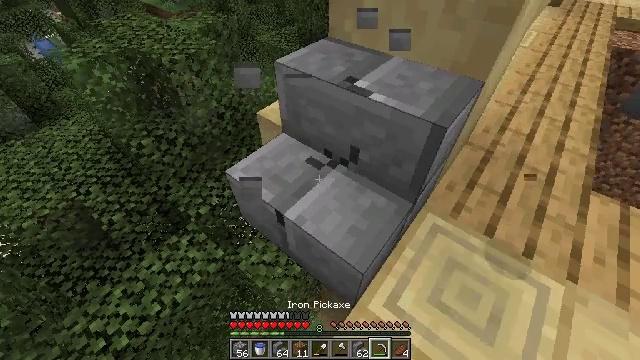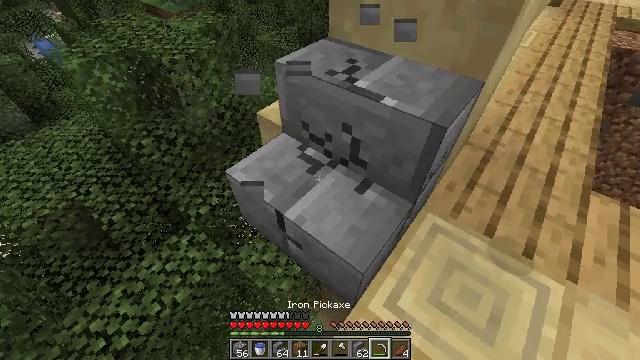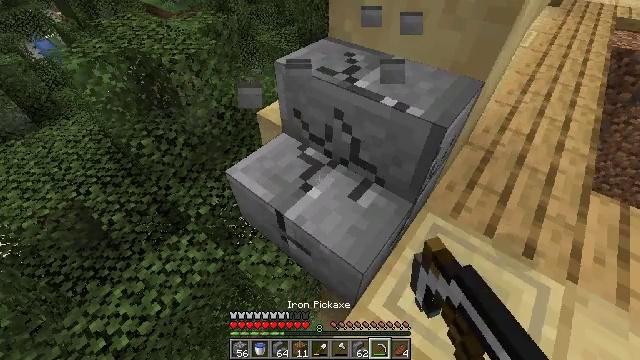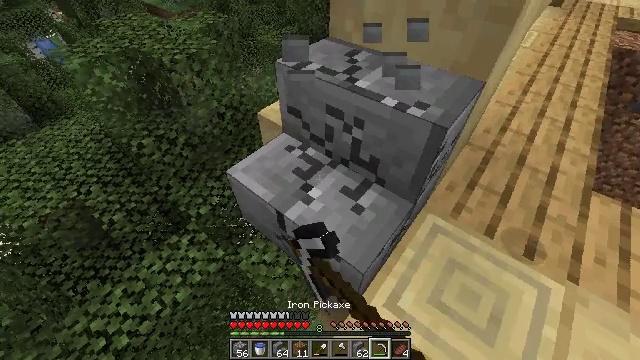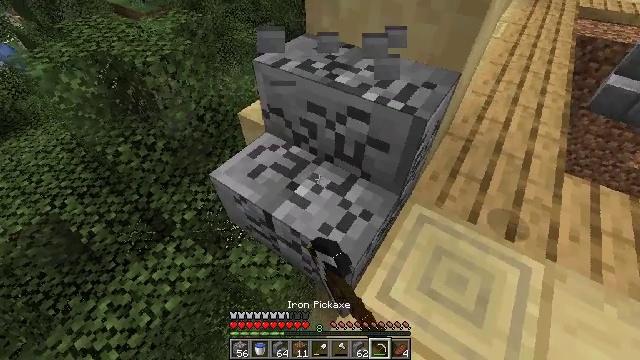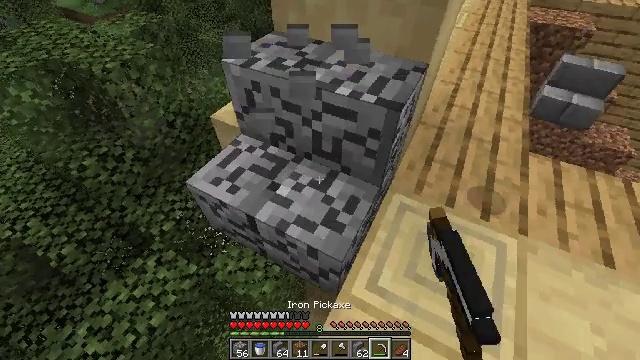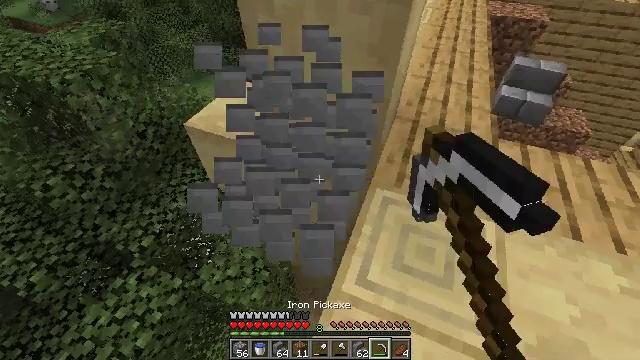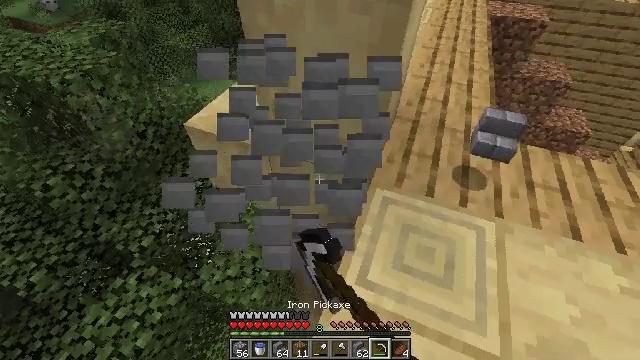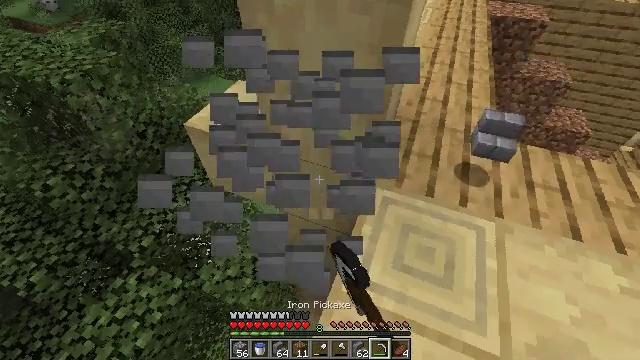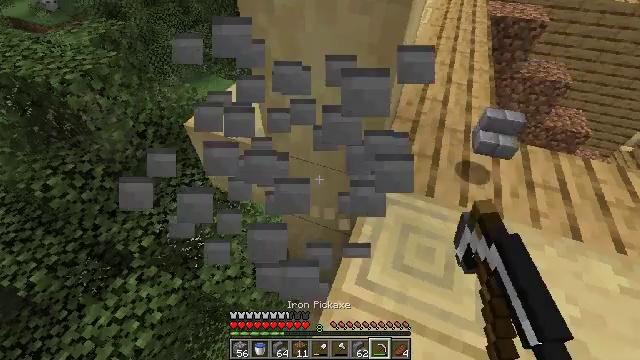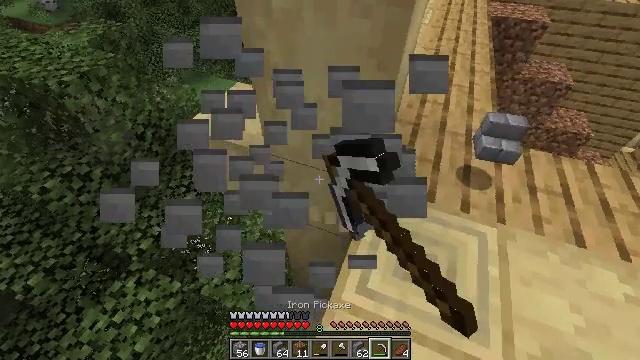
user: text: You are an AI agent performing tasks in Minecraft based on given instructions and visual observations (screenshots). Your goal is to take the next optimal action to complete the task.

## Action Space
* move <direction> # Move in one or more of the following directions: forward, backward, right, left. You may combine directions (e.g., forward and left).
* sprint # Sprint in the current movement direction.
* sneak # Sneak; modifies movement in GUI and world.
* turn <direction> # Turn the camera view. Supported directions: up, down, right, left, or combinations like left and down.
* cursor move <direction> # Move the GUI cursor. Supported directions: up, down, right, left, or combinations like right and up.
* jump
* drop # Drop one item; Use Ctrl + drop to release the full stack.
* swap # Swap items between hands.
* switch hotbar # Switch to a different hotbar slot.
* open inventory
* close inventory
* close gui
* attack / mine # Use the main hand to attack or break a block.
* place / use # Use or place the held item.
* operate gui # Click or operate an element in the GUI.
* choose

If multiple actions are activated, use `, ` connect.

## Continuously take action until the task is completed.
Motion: motion action
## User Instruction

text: Break the stone brick stairs.
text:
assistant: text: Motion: attack / mine
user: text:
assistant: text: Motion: attack / mine
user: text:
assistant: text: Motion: attack / mine
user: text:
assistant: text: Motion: turn right, attack / mine
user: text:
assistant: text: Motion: turn right, attack / mine
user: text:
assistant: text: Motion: turn right, attack / mine
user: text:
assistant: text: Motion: attack / mine
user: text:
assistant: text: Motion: attack / mine
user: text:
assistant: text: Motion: attack / mine
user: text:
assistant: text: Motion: move forward, attack / mine
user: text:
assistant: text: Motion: no_op